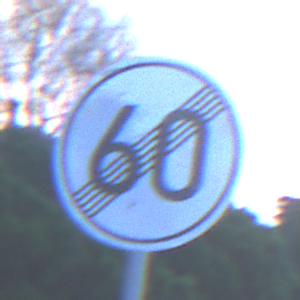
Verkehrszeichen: EndeGeschwindigkeit60
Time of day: Dawn
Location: Outdoor (Urban)
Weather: PartlyCloudy
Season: NotSpecified
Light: Natural